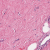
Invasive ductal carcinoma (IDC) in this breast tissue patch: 0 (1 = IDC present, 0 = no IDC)